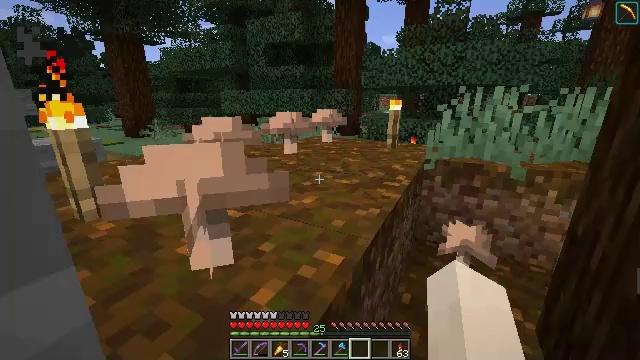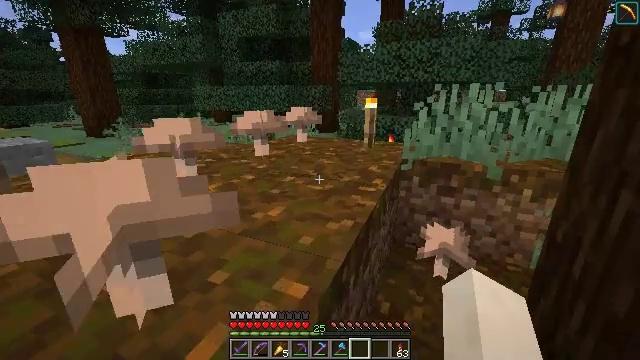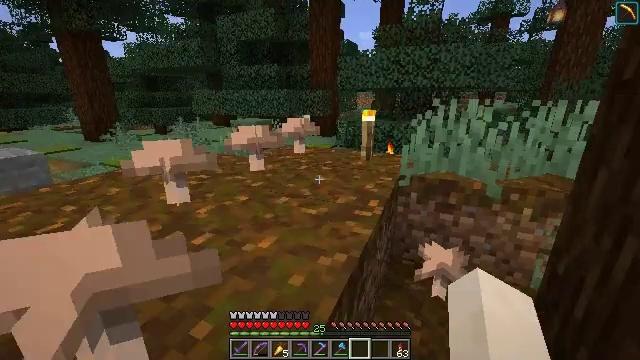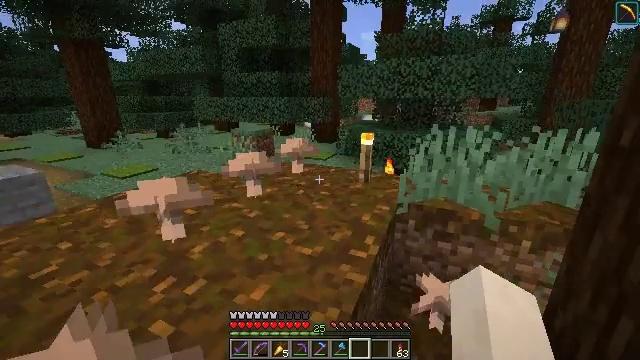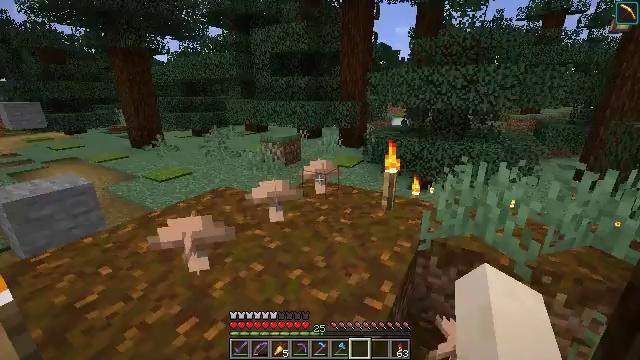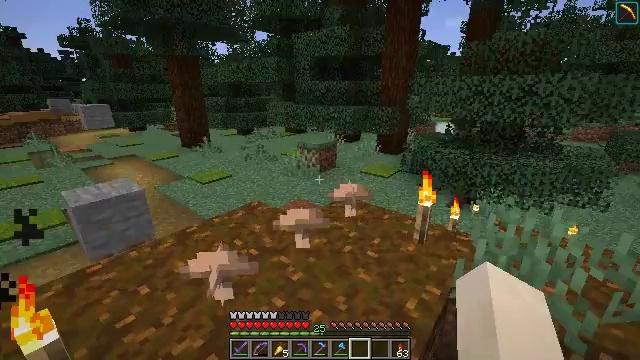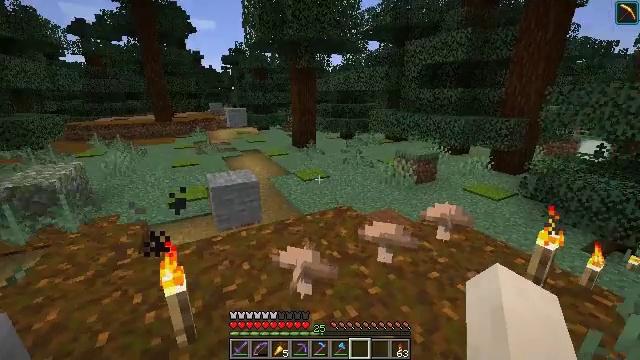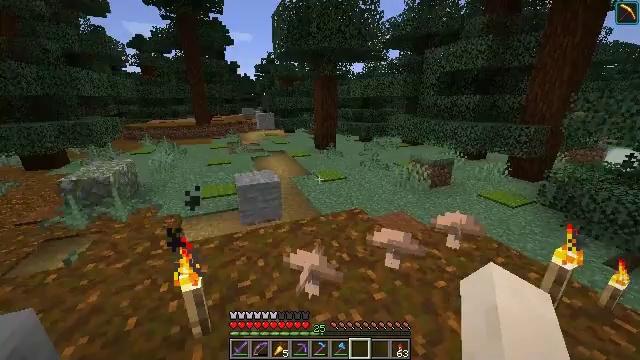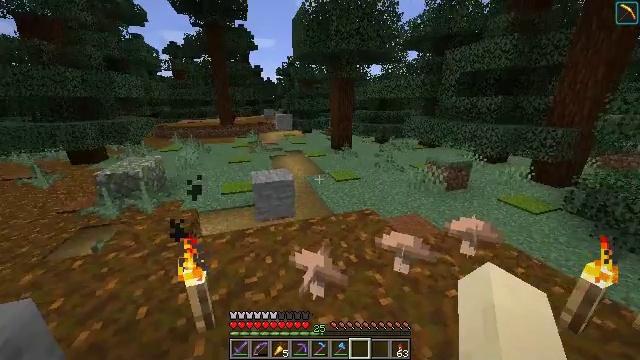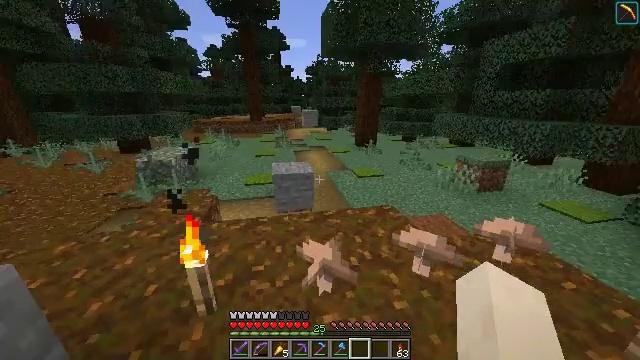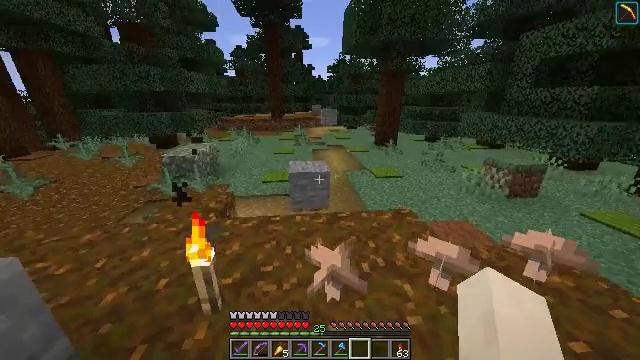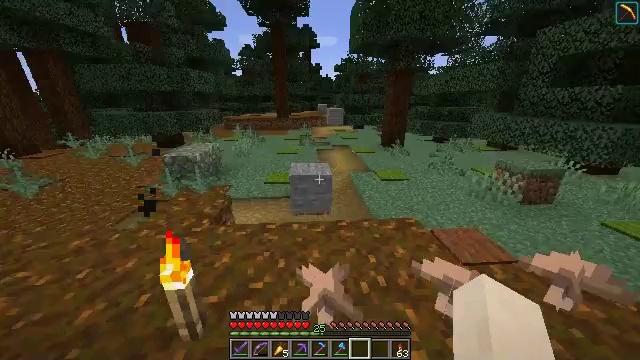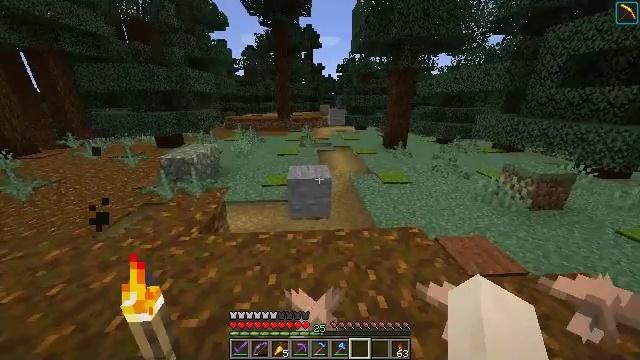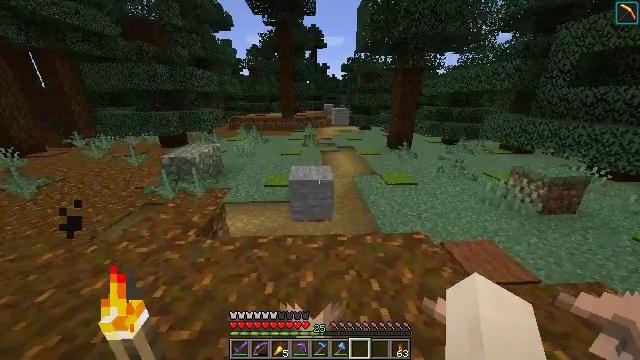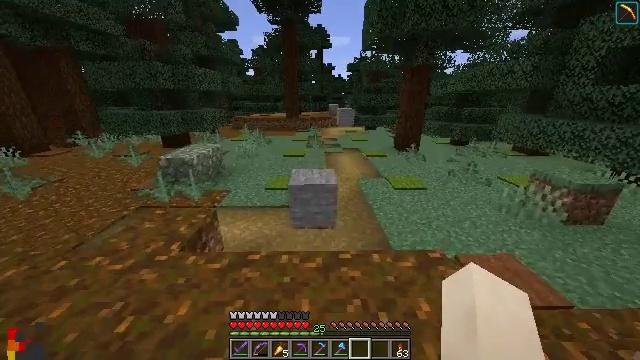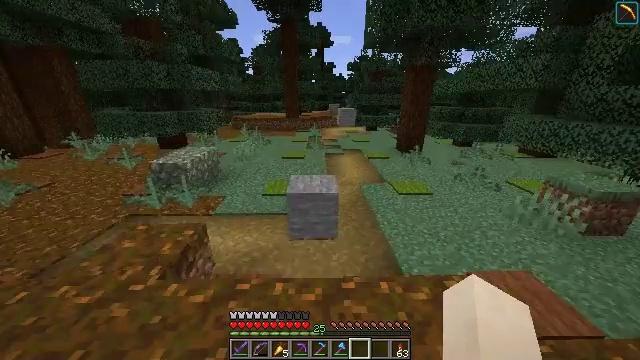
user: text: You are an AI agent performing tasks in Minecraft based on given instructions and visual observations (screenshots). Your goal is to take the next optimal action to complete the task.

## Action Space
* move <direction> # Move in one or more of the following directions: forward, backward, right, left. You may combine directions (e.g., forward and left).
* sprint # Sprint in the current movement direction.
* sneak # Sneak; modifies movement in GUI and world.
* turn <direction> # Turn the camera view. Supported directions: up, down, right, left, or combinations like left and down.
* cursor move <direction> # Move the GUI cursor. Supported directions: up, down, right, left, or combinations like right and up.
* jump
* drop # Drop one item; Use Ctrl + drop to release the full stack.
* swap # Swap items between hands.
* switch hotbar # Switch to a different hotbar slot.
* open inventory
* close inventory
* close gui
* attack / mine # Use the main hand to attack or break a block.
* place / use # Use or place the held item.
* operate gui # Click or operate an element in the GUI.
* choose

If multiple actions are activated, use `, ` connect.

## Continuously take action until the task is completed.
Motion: motion action
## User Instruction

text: Harvest mossy cobblestone for building.
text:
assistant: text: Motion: move forward, sprint, turn right
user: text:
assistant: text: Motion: move forward, sprint, jump
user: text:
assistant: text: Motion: move forward, sprint, jump
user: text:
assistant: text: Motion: move forward, sprint, turn left, jump
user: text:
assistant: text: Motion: move forward, sprint, turn left, jump
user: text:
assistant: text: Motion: move forward, sprint, turn left, jump
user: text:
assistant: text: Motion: move forward, sprint, turn left
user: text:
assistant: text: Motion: move forward, sprint, turn left
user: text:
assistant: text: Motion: move forward, sprint, turn left
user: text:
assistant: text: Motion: move forward, sprint, turn left
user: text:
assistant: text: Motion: move forward, sprint, turn left
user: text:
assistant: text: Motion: move forward, sprint
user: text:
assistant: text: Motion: move forward, sprint, turn left
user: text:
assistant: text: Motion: move forward, sprint, turn left
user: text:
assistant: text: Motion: move forward, sprint
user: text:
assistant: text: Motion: move forward, sprint, jump
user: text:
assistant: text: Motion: move forward, sprint, jump
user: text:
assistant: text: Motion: move forward, sprint, jump
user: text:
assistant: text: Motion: move forward, sprint, jump
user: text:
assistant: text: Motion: move forward, sprint, jump
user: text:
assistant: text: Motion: move forward, sprint
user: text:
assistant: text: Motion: move forward, sprint
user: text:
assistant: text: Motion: move forward, sprint
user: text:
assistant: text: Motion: move forward, sprint
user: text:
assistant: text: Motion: move forward, sprint
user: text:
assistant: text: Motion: move forward, sprint
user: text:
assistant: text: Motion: move forward, sprint
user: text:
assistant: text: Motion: move forward, sprint
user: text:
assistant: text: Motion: move forward, sprint
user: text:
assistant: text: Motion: move forward, sprint, jump